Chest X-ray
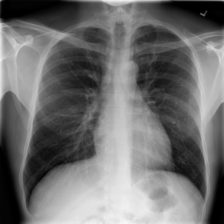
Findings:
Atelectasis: negative
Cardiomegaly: negative
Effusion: negative
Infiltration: negative
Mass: negative
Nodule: negative
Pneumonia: negative
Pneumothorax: negative
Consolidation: negative
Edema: negative
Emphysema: negative
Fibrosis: negative
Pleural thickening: negative
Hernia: negative